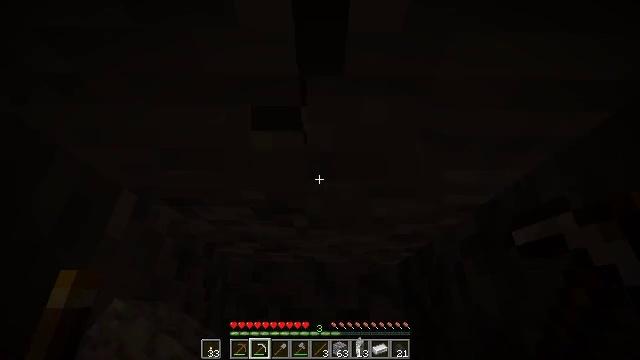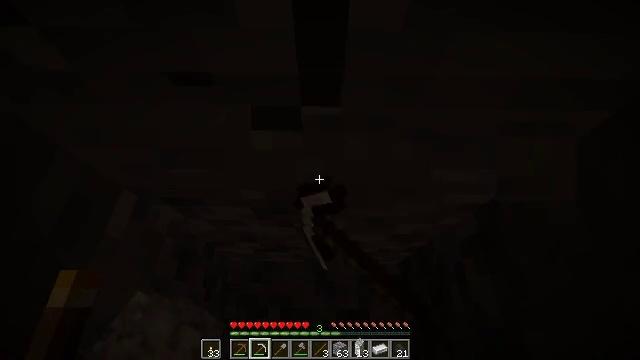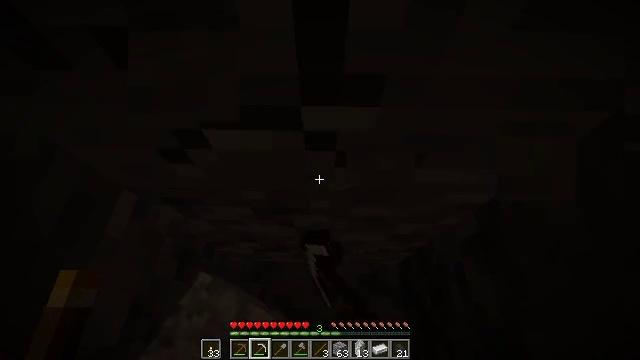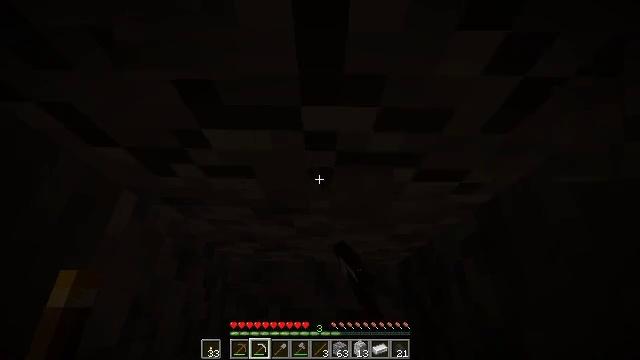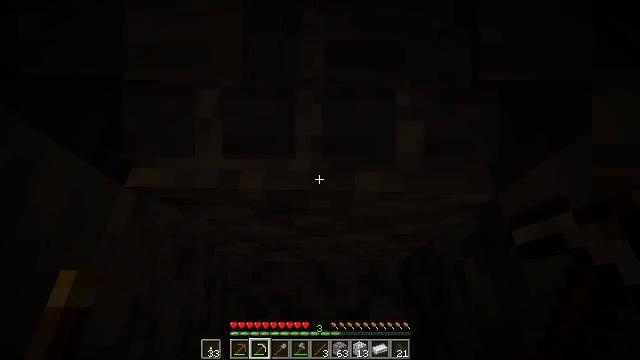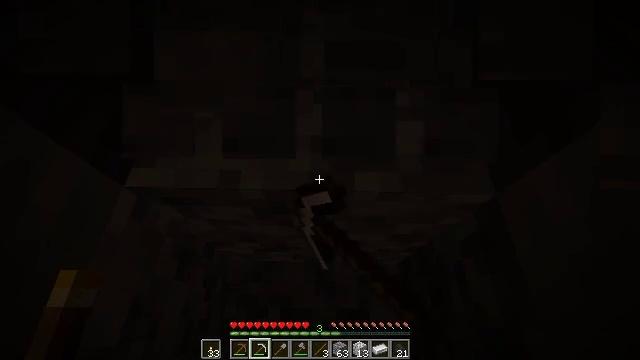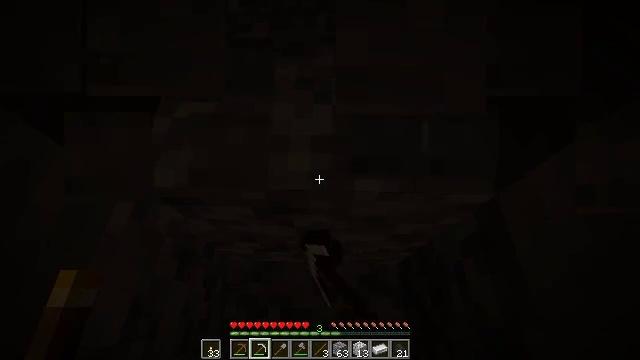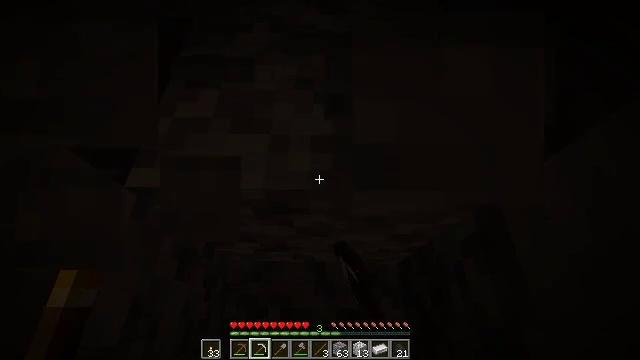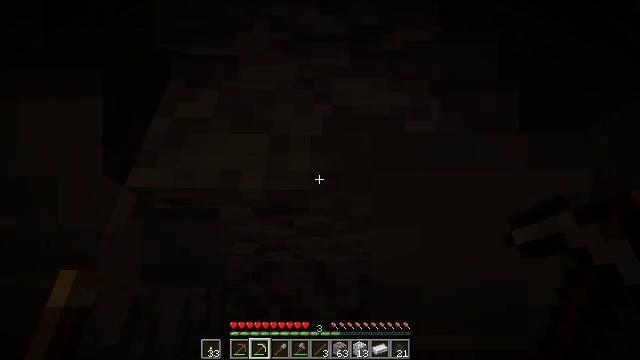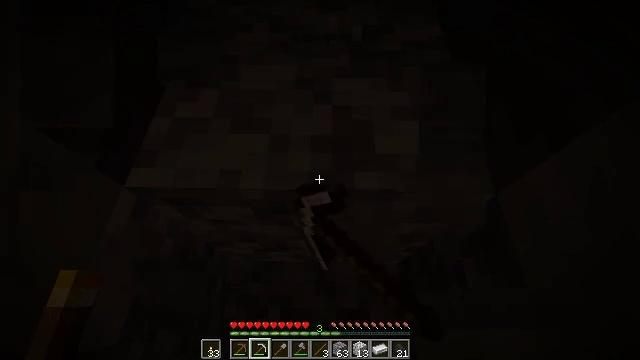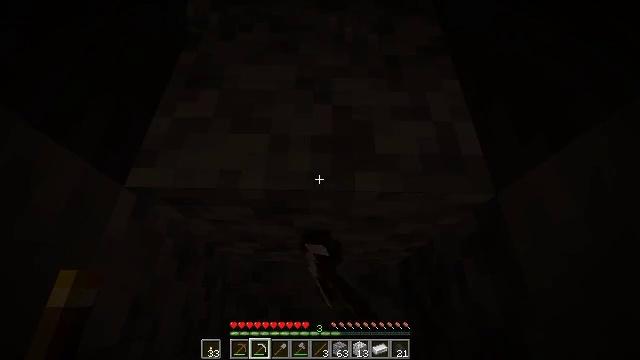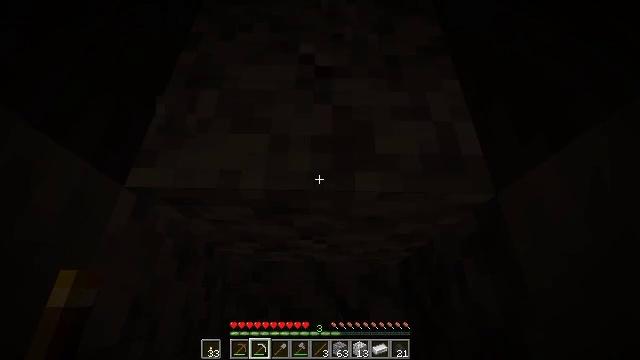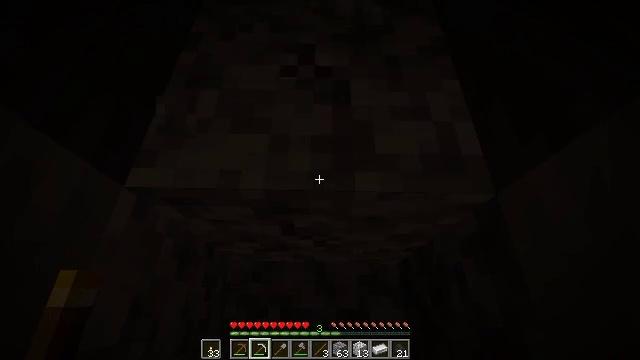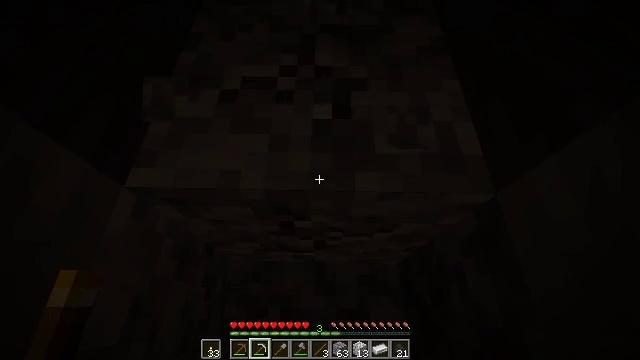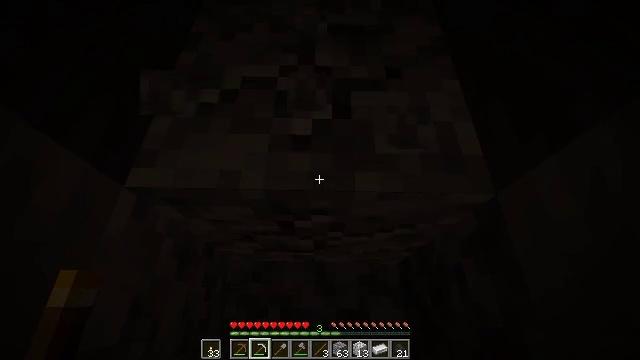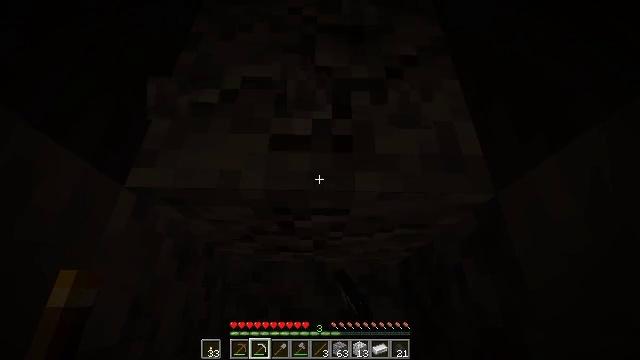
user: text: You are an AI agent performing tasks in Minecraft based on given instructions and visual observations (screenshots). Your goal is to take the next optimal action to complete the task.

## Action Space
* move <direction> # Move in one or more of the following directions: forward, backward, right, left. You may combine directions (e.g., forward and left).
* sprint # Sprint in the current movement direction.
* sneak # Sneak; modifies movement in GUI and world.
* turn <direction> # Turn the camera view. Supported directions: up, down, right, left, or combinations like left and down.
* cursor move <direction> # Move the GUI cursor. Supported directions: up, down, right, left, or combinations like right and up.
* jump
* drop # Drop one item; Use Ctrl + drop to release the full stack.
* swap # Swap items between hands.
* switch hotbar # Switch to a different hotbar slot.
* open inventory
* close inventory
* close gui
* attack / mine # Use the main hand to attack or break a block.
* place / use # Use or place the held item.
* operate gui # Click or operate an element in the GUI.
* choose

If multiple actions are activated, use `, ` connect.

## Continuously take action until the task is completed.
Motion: motion action
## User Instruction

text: Mine stone underground.
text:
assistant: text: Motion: attack / mine
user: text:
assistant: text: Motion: attack / mine
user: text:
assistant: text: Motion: attack / mine
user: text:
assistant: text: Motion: attack / mine
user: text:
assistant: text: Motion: attack / mine
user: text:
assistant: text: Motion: attack / mine
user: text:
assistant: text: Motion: attack / mine
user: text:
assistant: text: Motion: attack / mine
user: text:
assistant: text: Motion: attack / mine
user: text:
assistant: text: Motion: attack / mine
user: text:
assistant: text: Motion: attack / mine
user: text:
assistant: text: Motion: attack / mine
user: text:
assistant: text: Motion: attack / mine
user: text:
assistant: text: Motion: attack / mine
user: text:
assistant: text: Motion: attack / mine
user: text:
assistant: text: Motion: attack / mine
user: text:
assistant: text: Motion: attack / mine
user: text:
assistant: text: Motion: attack / mine
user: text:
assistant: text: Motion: attack / mine
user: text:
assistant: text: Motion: attack / mine
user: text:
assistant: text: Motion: attack / mine
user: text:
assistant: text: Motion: attack / mine
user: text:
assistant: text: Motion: attack / mine
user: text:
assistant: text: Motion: attack / mine
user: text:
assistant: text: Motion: attack / mine
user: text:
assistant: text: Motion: attack / mine
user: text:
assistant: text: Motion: attack / mine
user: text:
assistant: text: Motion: attack / mine
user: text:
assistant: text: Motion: attack / mine
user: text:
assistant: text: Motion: attack / mine